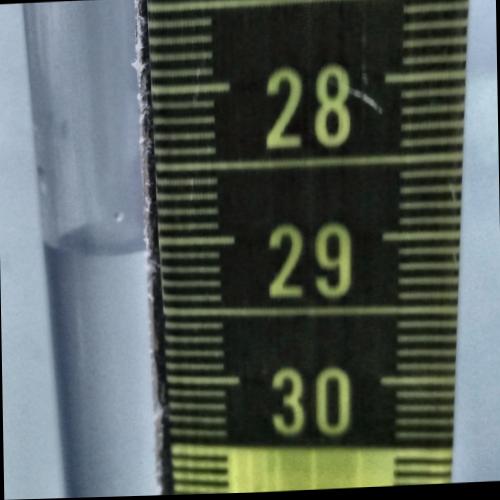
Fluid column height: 29.1 cm